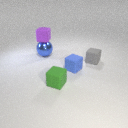
small purple rubber cube above large blue metal sphere